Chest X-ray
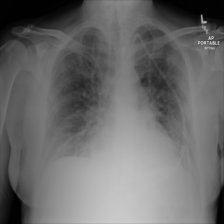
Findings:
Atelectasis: negative
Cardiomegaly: negative
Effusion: negative
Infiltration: negative
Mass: negative
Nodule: negative
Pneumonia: negative
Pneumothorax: negative
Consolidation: negative
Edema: positive
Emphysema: negative
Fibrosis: negative
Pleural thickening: negative
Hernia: negative